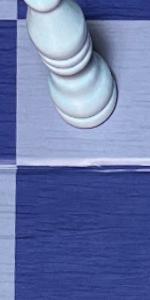
Label: Empty